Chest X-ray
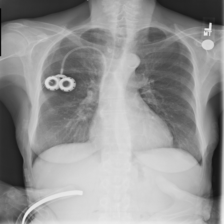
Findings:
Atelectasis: negative
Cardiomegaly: negative
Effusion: negative
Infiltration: negative
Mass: negative
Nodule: negative
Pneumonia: negative
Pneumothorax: negative
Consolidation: negative
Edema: negative
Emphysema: negative
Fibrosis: negative
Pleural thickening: negative
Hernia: negative